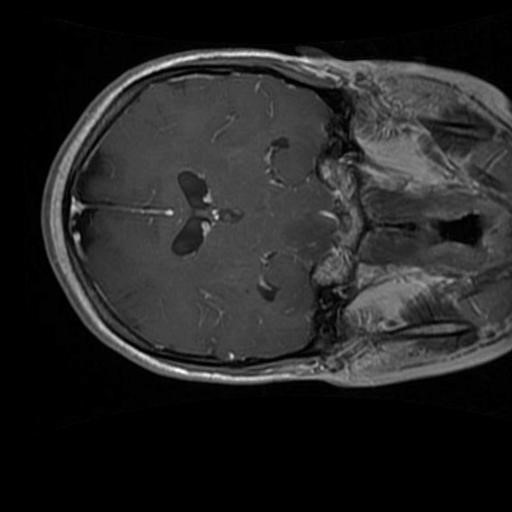
Label: brain_glioma